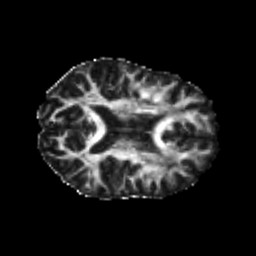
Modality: FA
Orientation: axial
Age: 22
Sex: male
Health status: healthy
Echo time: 0.074 s